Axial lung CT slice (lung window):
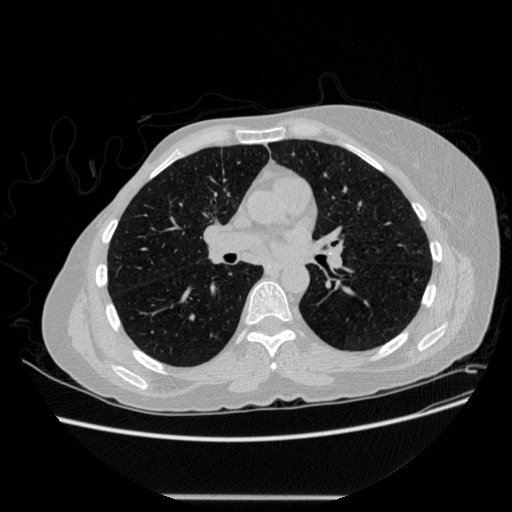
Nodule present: no